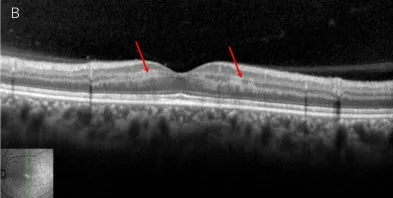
Fundus photography and optical coherence tomography (OCT) 16 days after the first visit. (B) A hyper-reflective band spanning the inner nuclear layer (INL) mostly improved, and the retinal thickness was thinning.
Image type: ophthalmic_imaging (oct)